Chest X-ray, AP view. Patient: 34 years old, sex M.
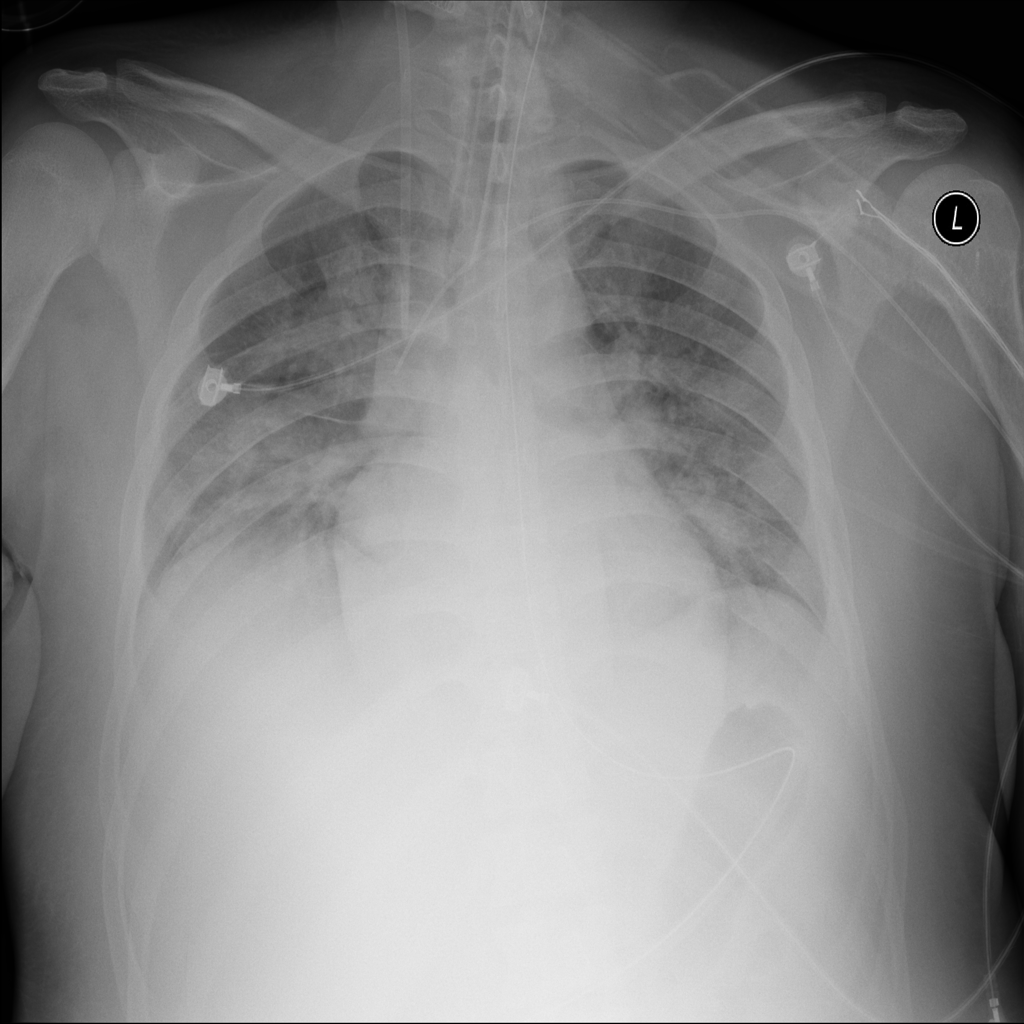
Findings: No Finding